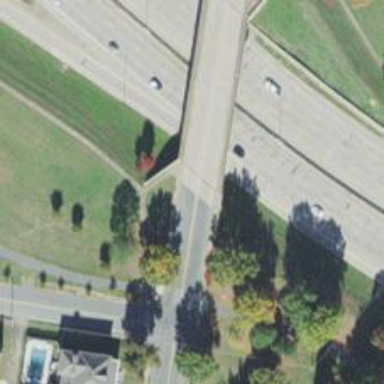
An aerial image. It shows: Tertiary road crossing over beam bridge.